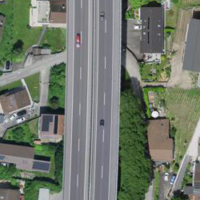
EUNIS habitat code: 57
Species observed at this site:
Corvus corone